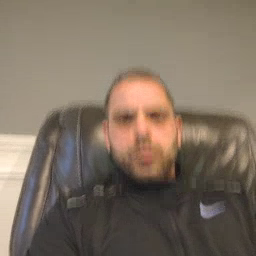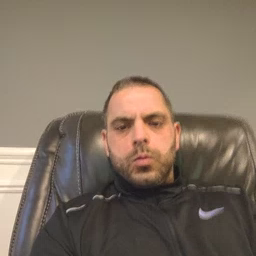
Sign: cry